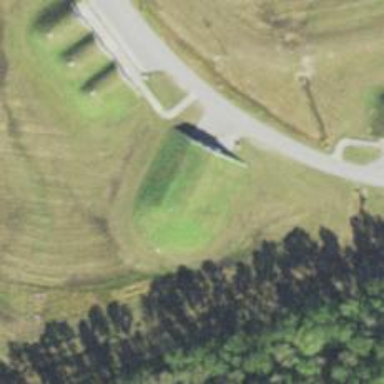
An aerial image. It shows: Military bunker.